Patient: sex F, age 55
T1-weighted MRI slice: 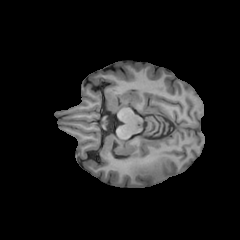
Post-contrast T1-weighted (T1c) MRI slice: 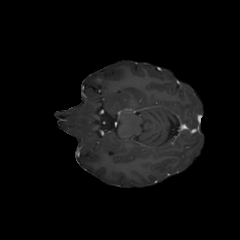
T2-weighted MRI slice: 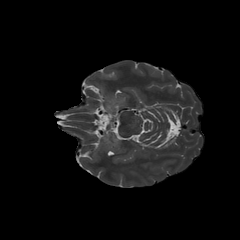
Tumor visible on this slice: no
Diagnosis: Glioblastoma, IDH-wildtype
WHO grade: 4